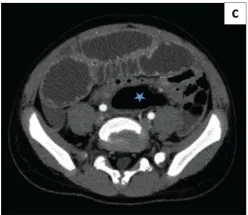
(a-c) (cephalad to caudad): A 12-year-old boy presented with abdominal distension, vomiting and a raised white cell count. Axial CT revealed the abnormal caecal position (blue star) in the left lower quadrant with an anterior cephalad thickened appendix containing an appendicolith (arrow) and adjacent fat stranding.
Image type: radiology (ct)